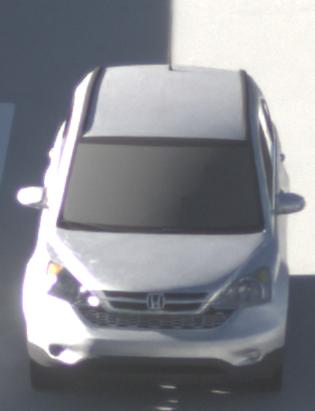
Make: Honda
Model: CR-V
Detailed model: CR-V (III) (04/10 - 10/12)
Model produced from: 2010
Model produced until: 2012
Doors: 5
Color: white
Road condition: dry road
Daytime: morning or afternoon
Contrast: high contrast